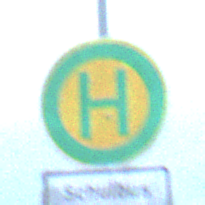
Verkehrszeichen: Haltestelle
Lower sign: ZeitangabenMitBeschraenkungAufWochentage5
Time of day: SunriseSunset
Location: Outdoor (Beach)
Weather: PartlyCloudy
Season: NotSpecified
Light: Natural